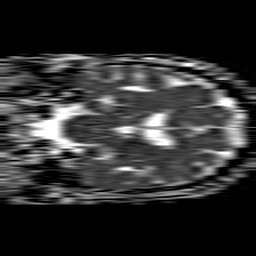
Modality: ADC
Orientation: coronal
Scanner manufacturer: philips
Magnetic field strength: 1.5 T
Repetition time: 4.6 s
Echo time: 0.08517 s